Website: home-depot
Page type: newsletter-management
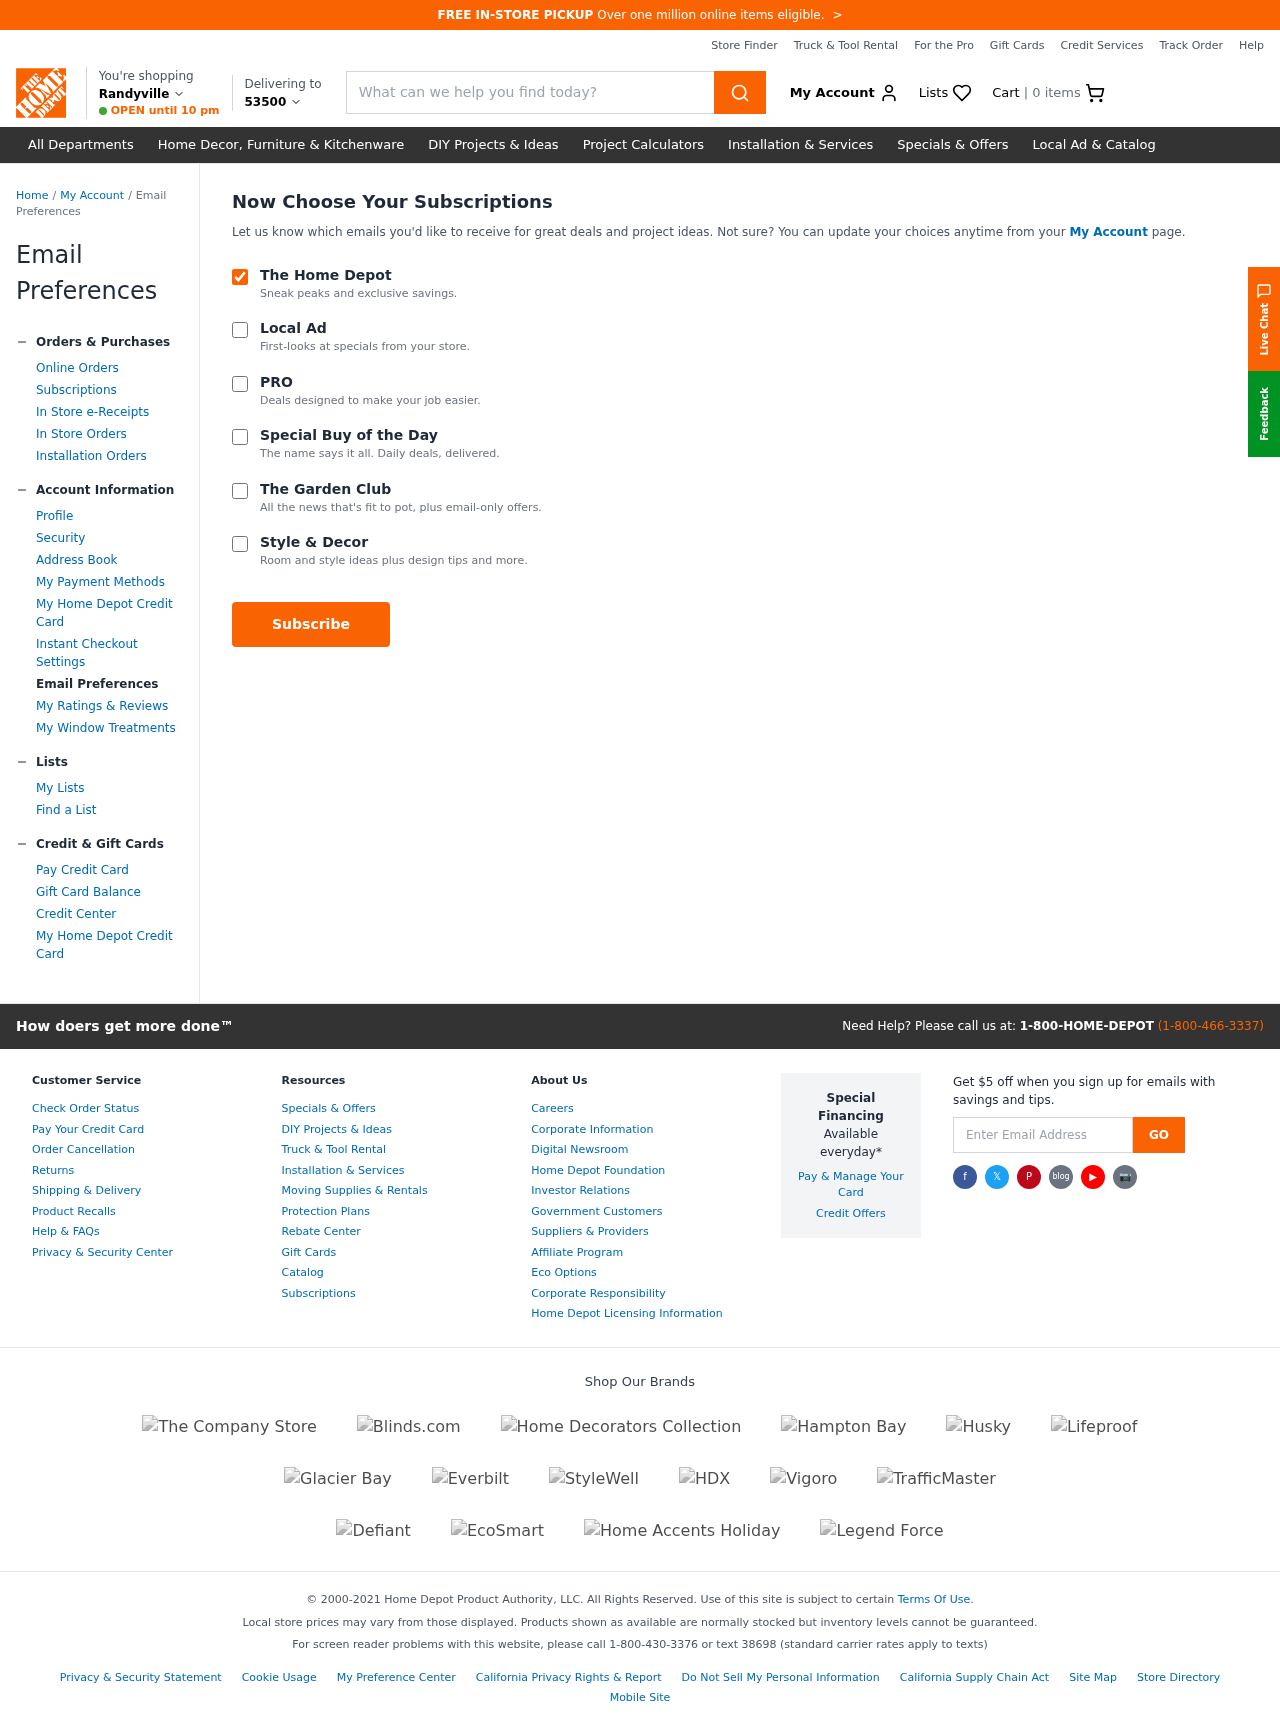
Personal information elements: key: PII_CITY
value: Randyville
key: PII_POSTCODE
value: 53500
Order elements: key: ORDER_NUM_ITEMS
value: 0
Search elements: key: HEADER_SEARCH
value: What can we help you find today?